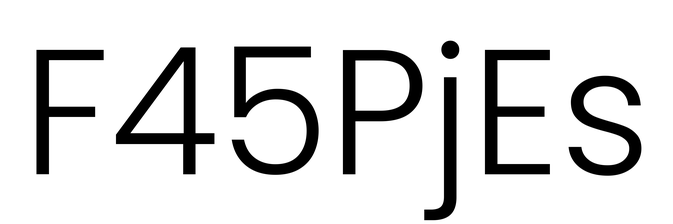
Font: Poppins-Light